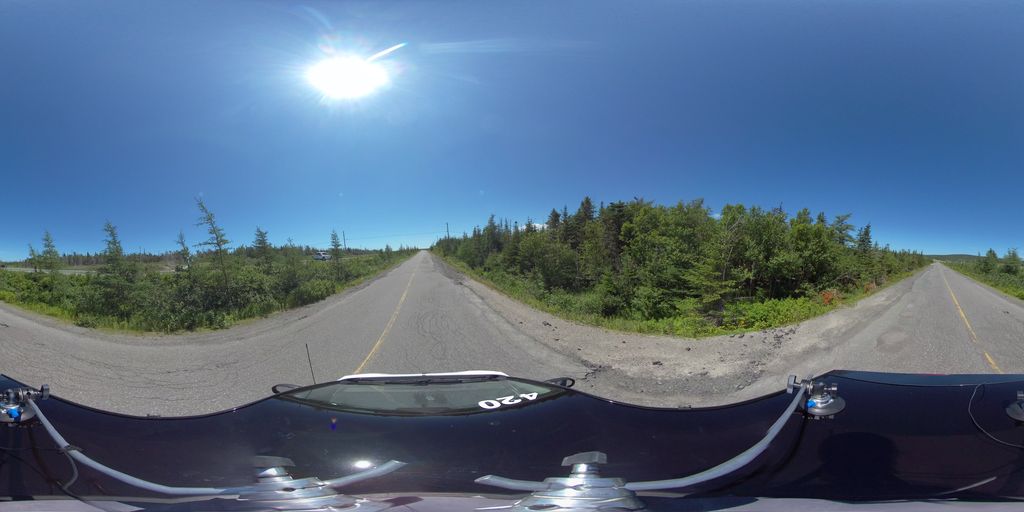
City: st_johns